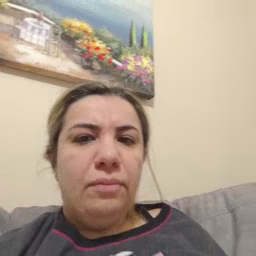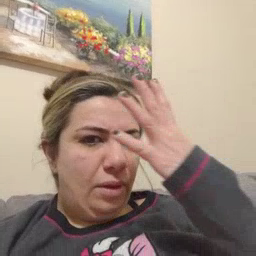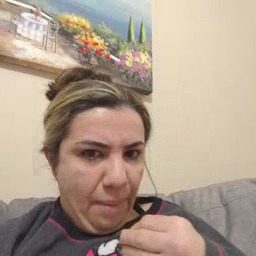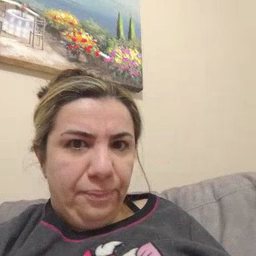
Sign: sleep